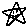
Label: star